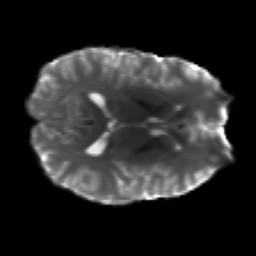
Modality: T2w
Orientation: axial
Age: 26
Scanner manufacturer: siemens
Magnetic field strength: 3 T
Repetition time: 4.52 s
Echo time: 0.084 s